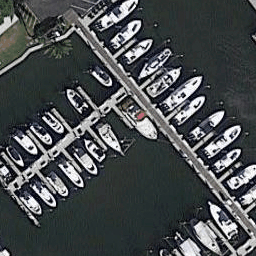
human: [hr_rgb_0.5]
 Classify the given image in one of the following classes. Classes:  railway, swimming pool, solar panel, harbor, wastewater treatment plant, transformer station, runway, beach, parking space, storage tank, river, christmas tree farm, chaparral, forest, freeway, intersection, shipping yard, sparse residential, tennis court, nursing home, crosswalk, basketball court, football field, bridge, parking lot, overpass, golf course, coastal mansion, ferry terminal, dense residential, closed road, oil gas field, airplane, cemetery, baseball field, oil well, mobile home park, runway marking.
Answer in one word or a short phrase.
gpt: harbor